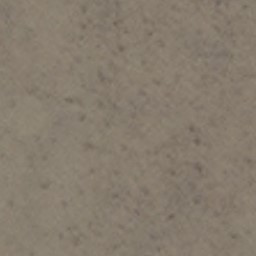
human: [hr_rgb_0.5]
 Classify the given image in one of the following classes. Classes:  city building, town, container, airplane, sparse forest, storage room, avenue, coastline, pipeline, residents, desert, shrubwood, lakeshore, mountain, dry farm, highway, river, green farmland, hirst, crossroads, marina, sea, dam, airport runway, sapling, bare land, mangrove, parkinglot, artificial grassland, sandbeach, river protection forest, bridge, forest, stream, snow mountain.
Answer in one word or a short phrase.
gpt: bare land